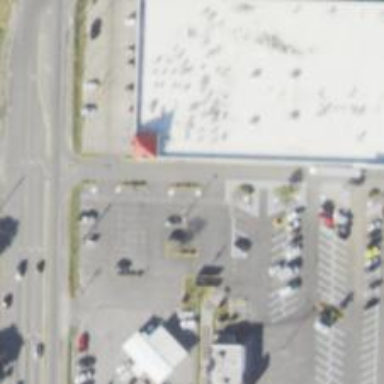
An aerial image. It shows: Parking space.